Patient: sex F, age 60
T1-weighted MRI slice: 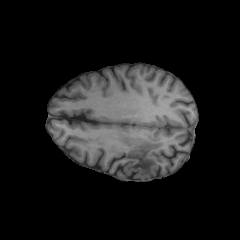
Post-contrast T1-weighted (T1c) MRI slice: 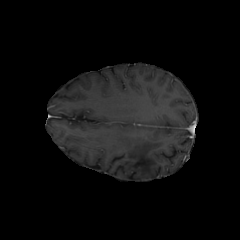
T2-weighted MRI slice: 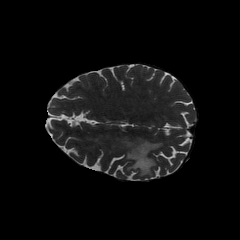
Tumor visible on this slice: yes
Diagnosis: Glioblastoma, IDH-wildtype
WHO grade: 4